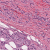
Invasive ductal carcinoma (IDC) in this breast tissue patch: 1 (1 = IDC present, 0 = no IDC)